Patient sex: M
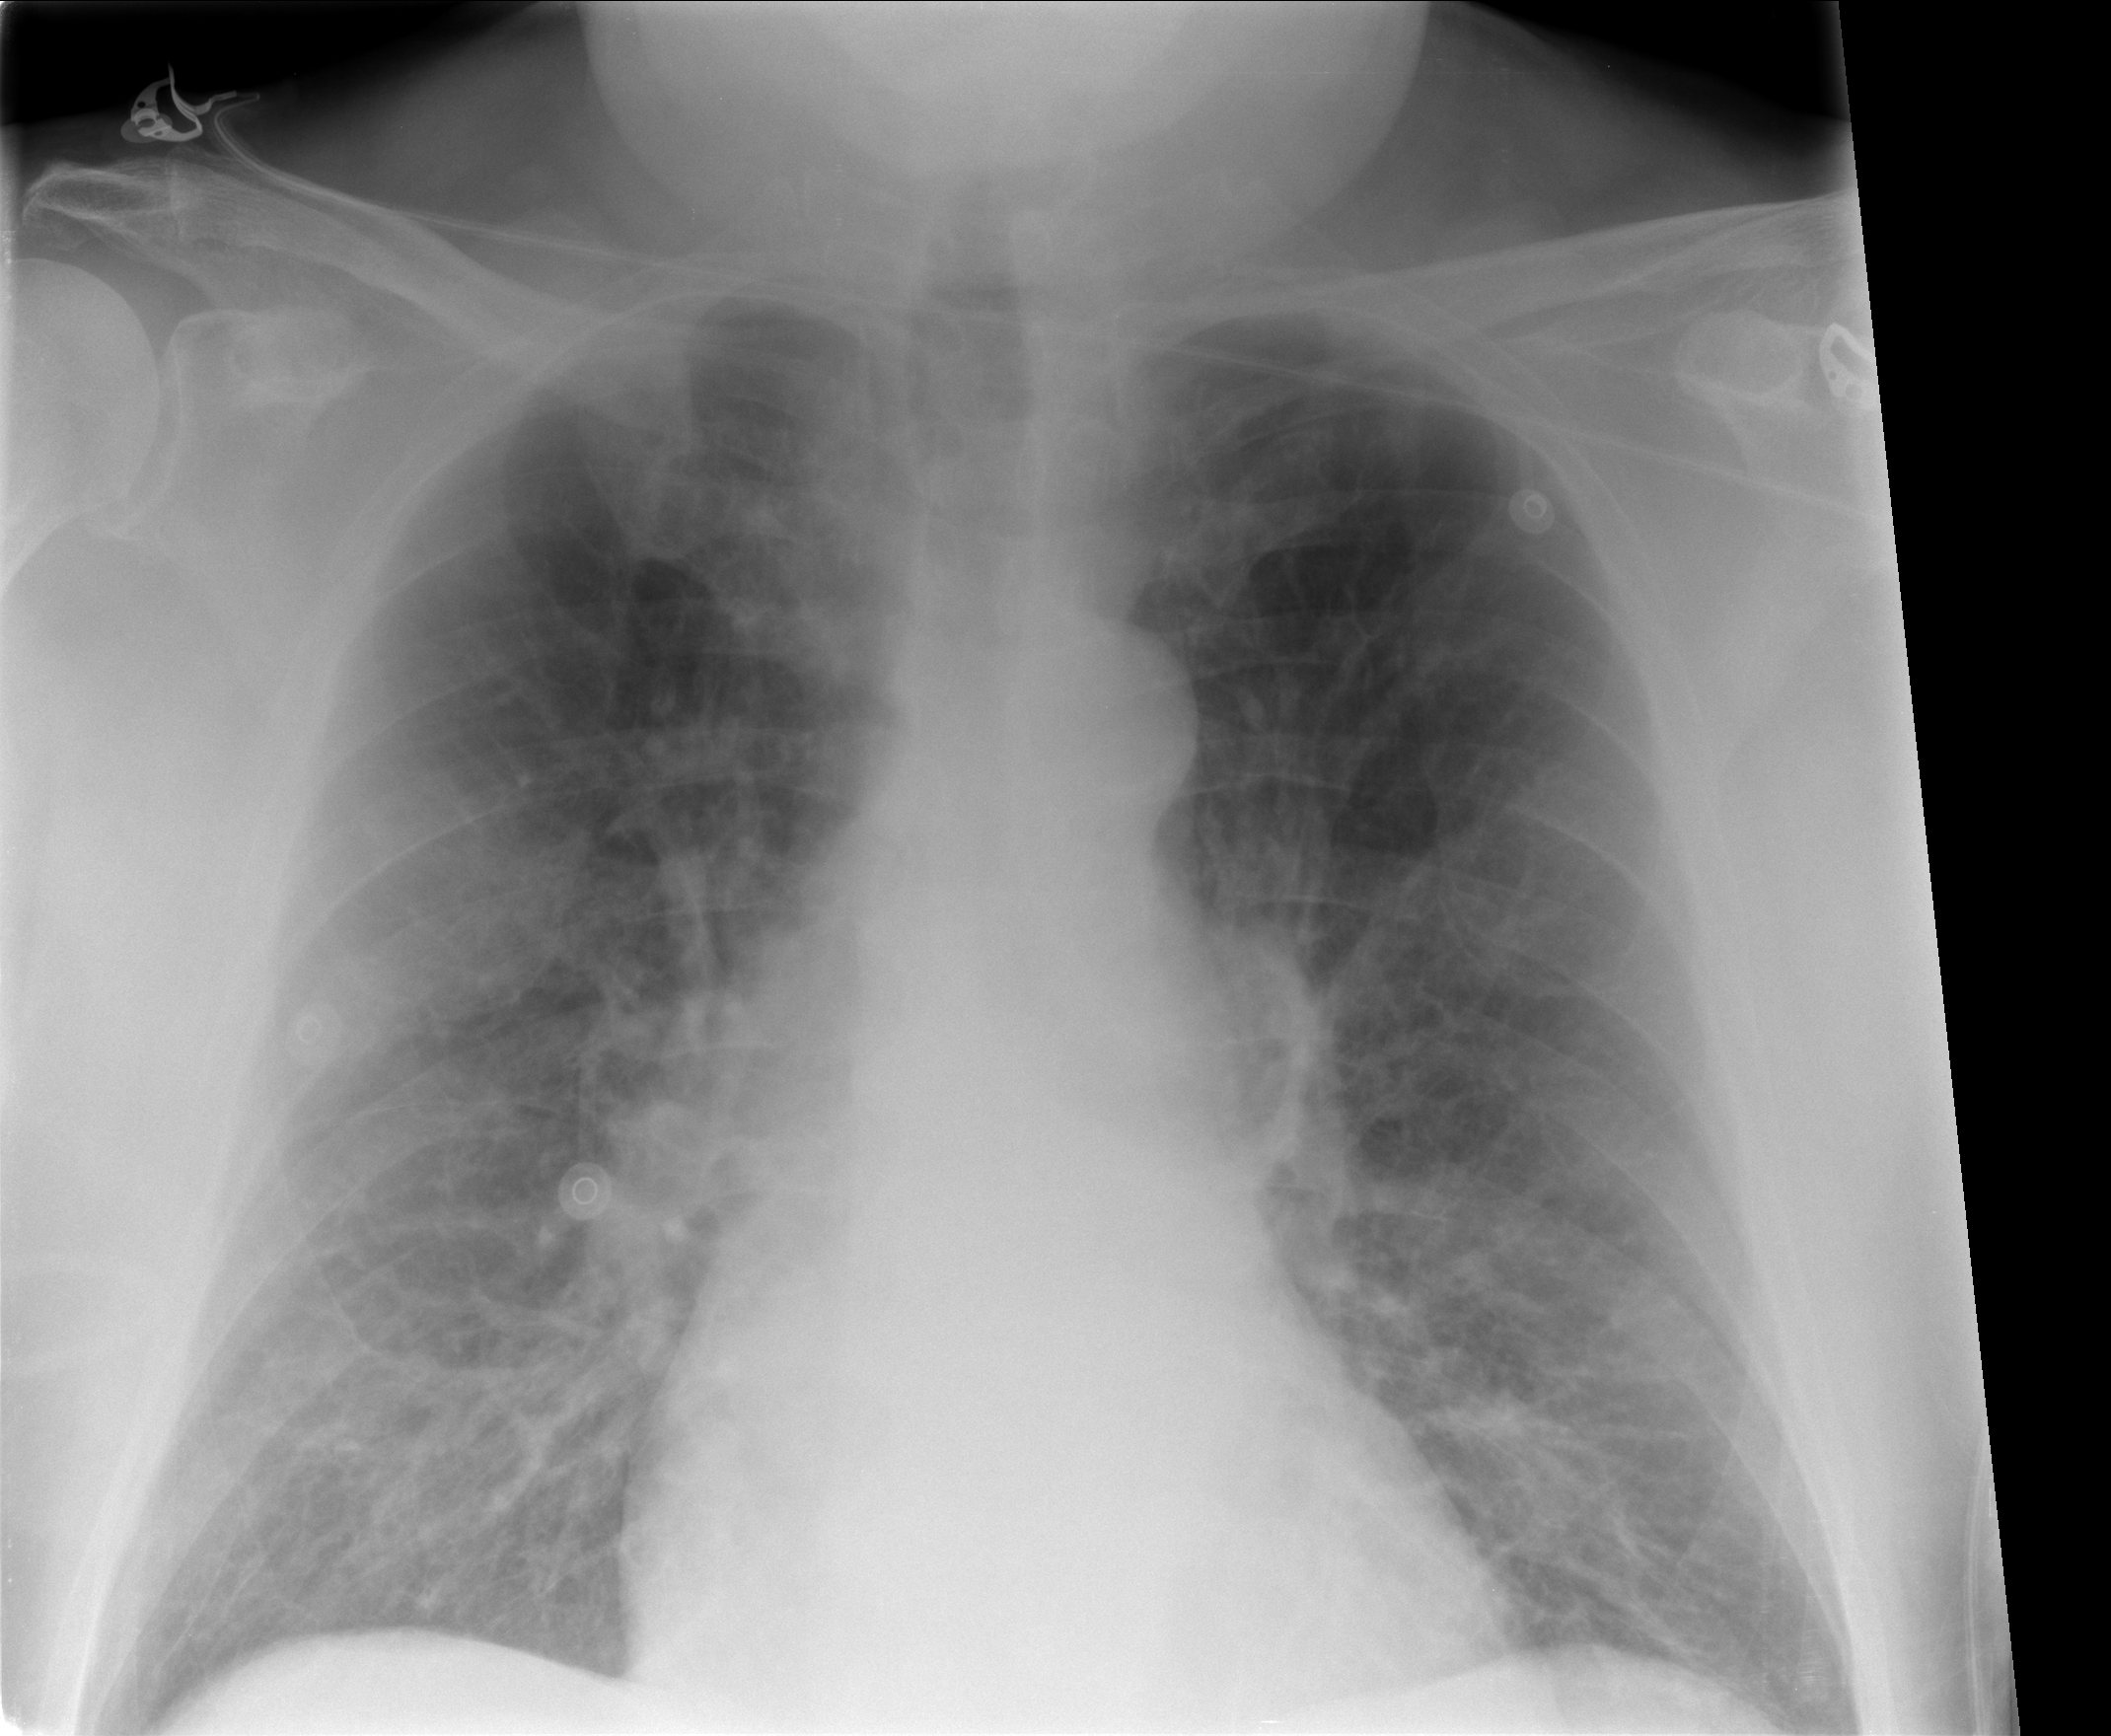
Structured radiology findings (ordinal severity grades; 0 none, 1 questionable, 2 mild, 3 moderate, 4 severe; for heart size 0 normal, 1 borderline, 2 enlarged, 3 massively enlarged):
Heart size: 0
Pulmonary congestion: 0
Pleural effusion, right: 0
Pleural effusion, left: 0
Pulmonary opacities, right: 0
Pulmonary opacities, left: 0
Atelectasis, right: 1
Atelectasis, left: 0